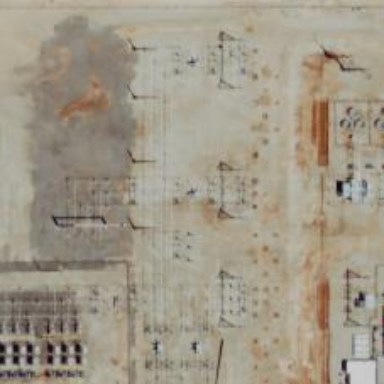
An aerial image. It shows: Switch used for power control.